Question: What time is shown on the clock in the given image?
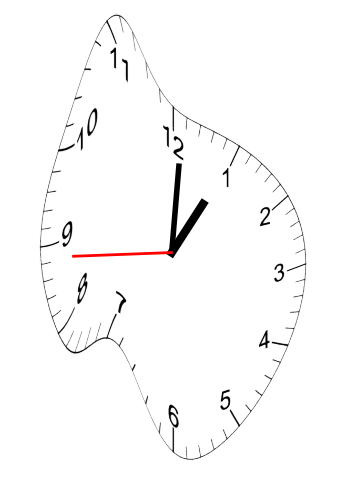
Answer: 01:00:44